Question: Database field where day and time is getting stored

'''
<div class="col-md-2">Start Time:
<!-- <span id="day"></span>
<input type="hidden" name="day" value="{{timeline.day | day: 'h:mm a'}}"> -->
<br/>{{timeline.day}}
</div>
<div class="col-md-2">End Time<span id="day"></span>
<input type="hidden" name="day" value="{{timeline.day}}">
<br/>{{timeline.day}}
</div>
'''
I want to split the time and show in the div tag as Start Time: 9:00am and End Time : 10:00am
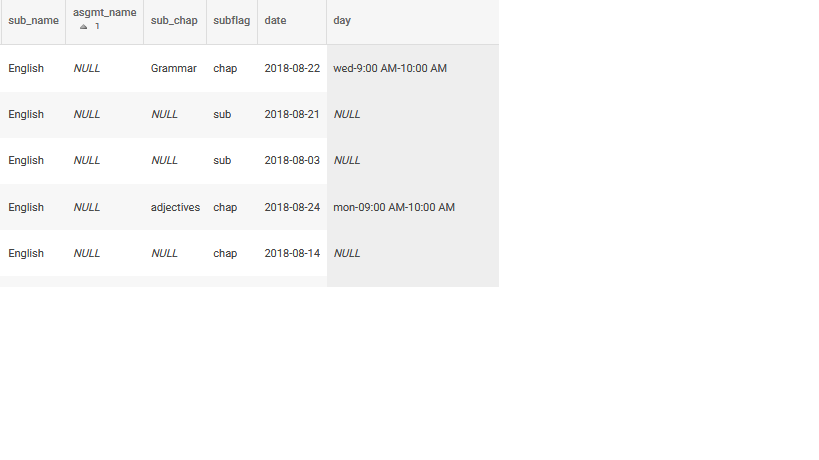
Answer: You can just split with '-', and take care of possible 'null' values like:
'{{ timeline.day && timeline.day.split("-")[1] }}' for Start time
'{{ timeline.day && timeline.day.split("-")[2] }}' for End time
Here, 'timeline.day &&' will assure us we're dealing with not null values.